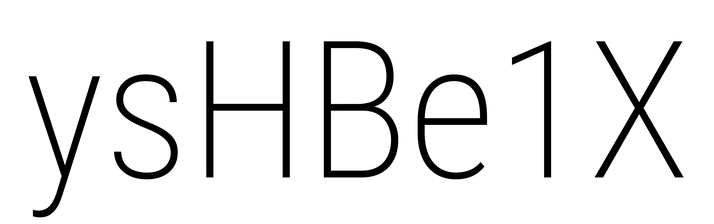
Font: Roboto_Condensed_ExtraLight